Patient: sex F, age 36
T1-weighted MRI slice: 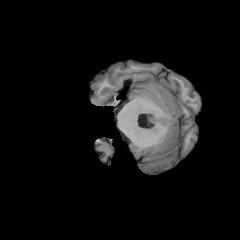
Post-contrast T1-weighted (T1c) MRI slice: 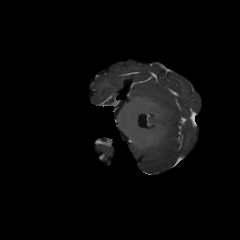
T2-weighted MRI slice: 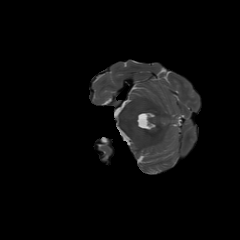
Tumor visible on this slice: no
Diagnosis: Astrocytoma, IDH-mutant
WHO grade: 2